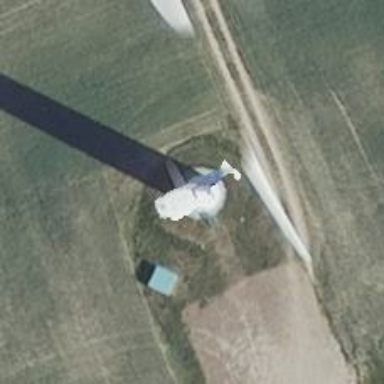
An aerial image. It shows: Wind generator with horizontal axis. The generator is wind turbine.